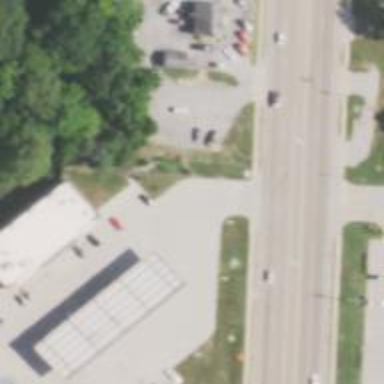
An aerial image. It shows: Fuel station.